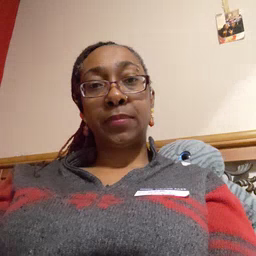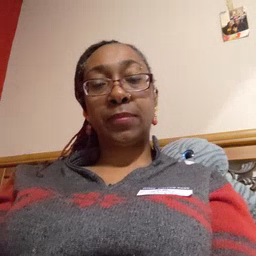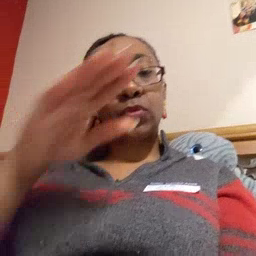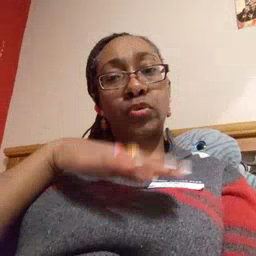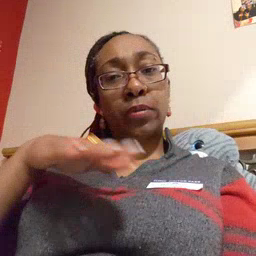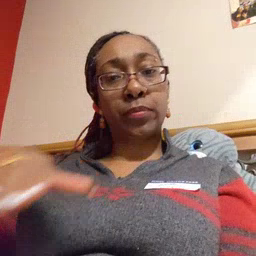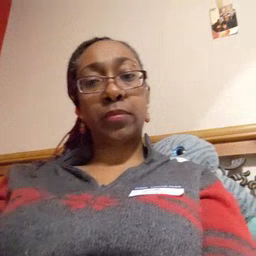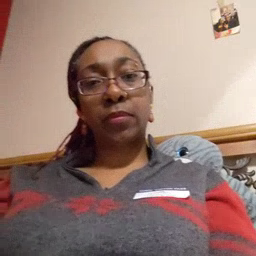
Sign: child